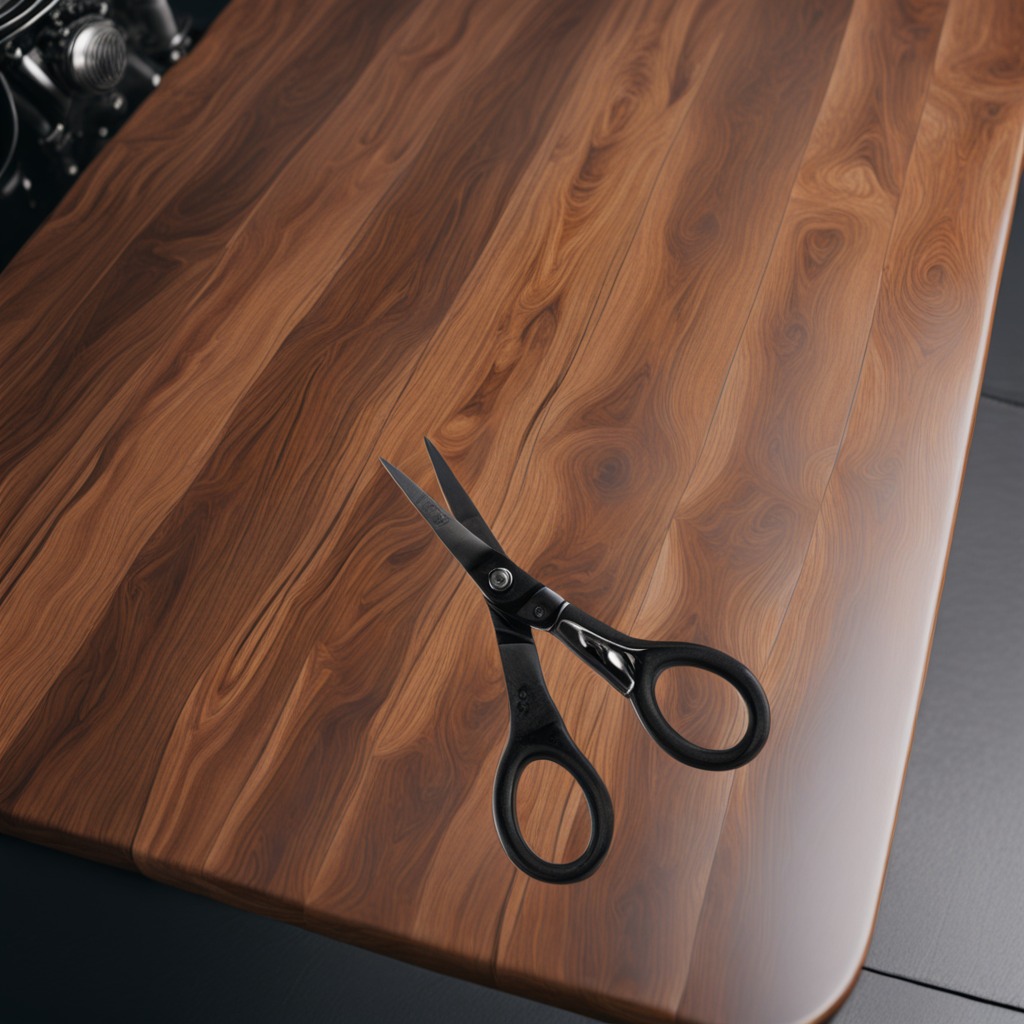
A scissor is lying on the oil-spilled wooden table in a vintage motorcycle garage.